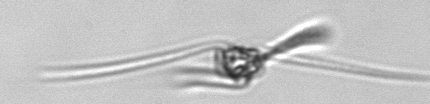
Label: Chaetoceros_danicus